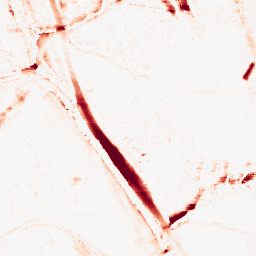
Category: morphological
Decomposition family: morphological_ellipse
Decomposition parameters: operation: opening
width: 10
height: 20
Upsampling method: fft_zeropad
Upsampling parameters: scale: 8
Upsampling scale: 8